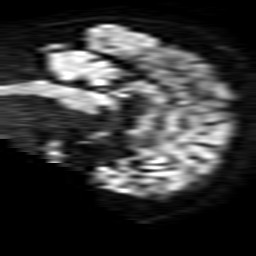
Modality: TRACE
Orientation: sagittal
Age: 63
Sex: female
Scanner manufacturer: philips
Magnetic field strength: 1.5 T
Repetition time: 3.679 s
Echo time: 0.09411 s